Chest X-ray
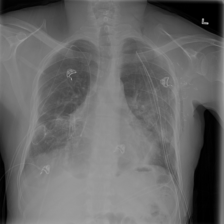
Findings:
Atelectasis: negative
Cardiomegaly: negative
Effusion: negative
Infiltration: negative
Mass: negative
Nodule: negative
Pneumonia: negative
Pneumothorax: positive
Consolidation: negative
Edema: negative
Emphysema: negative
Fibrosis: negative
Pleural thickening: negative
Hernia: negative